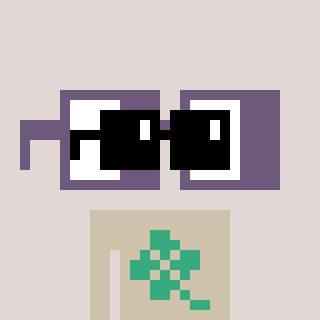
a pixel art character with square black sunglasses, a glasses-shaped head and a bege-colored body on a warm background